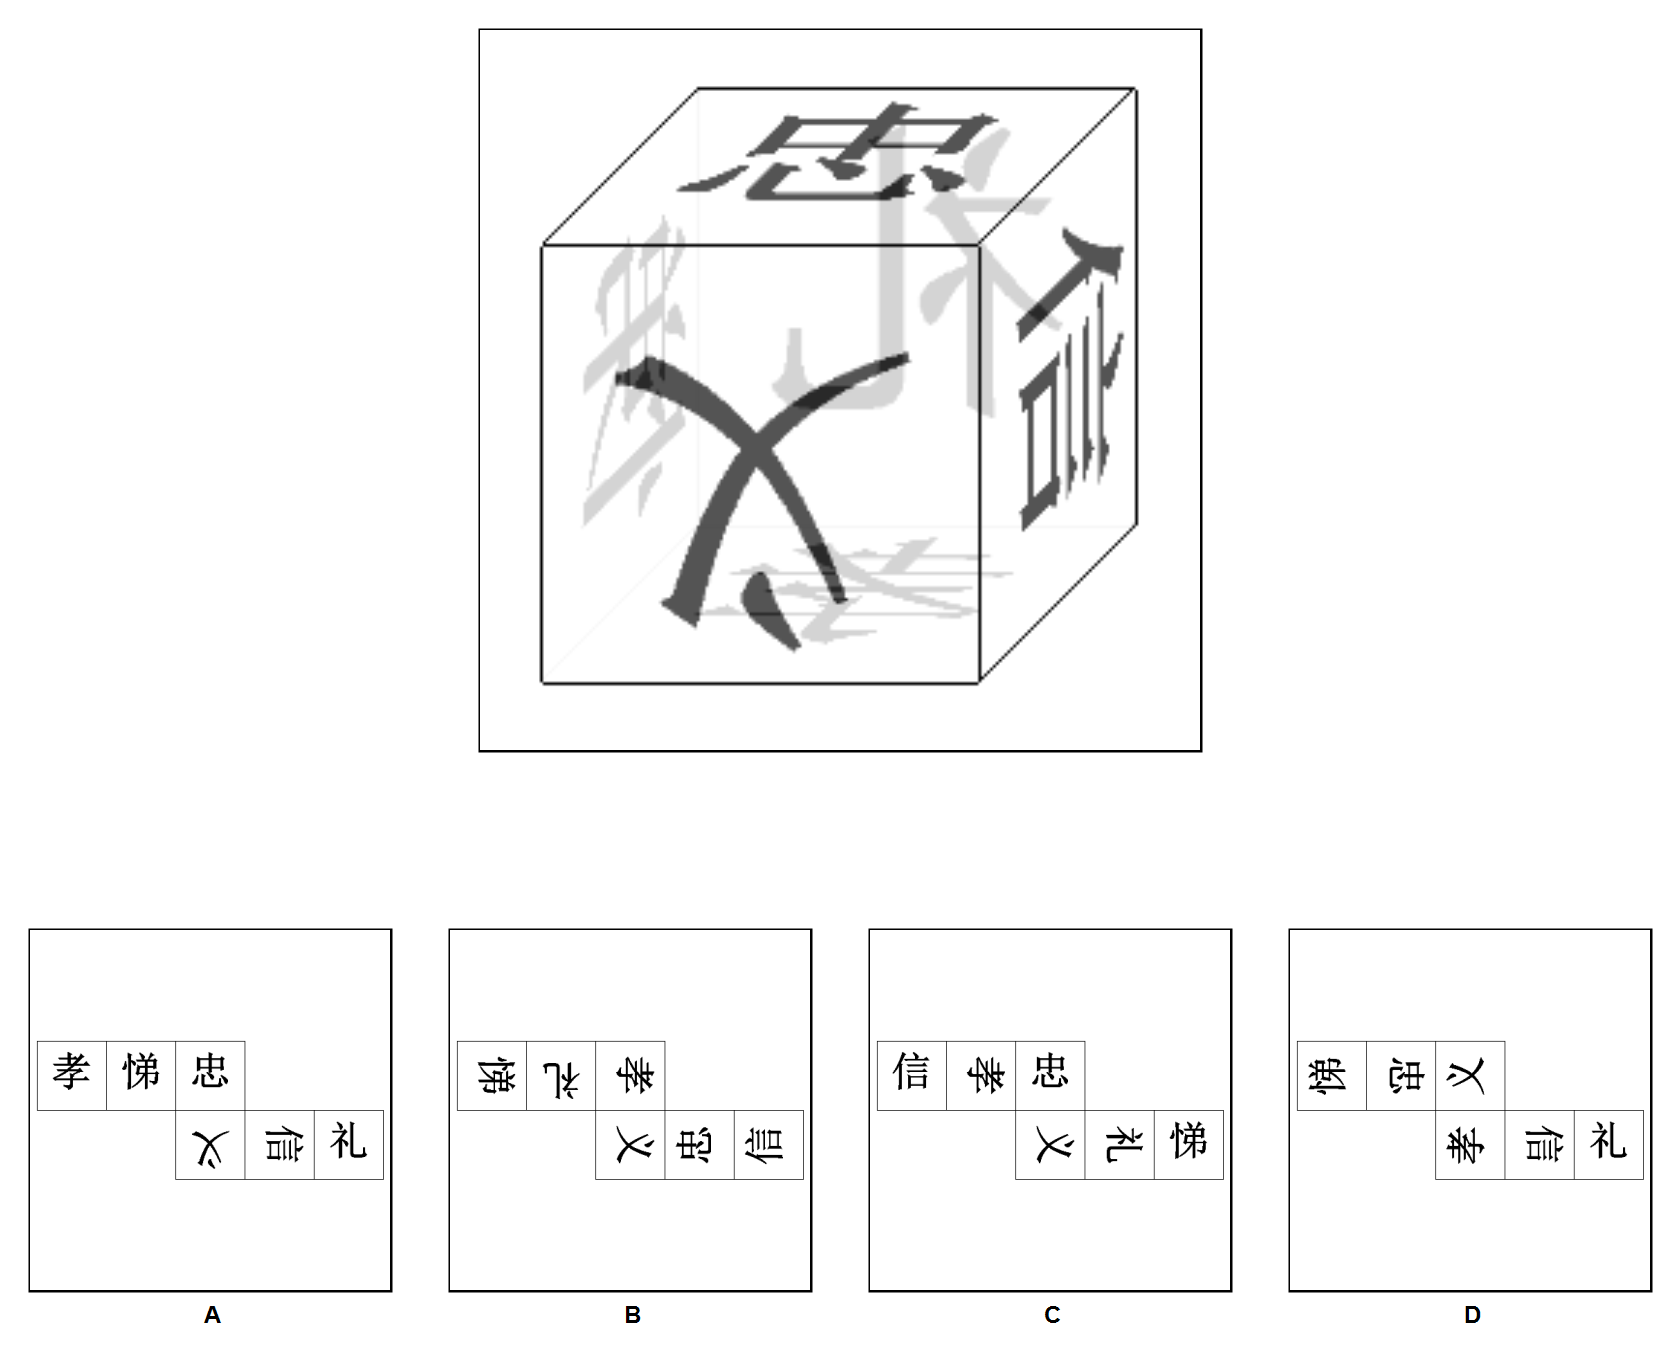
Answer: A